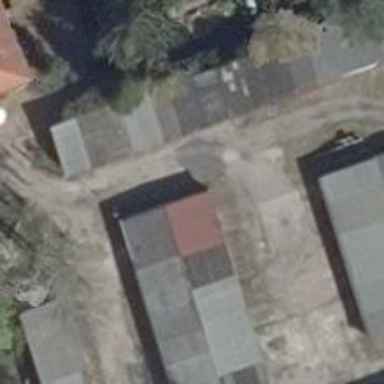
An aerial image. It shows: Group of garages.